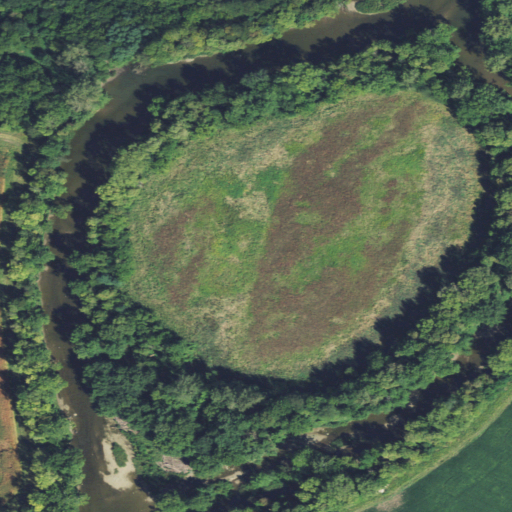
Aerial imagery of island in Ohio named Abbotts Island containing open water, grassland, deciduous forest, cultivated crops, herbaceous wetlands, evergreen forest, and mixed forest